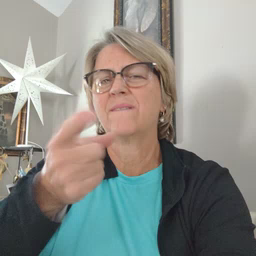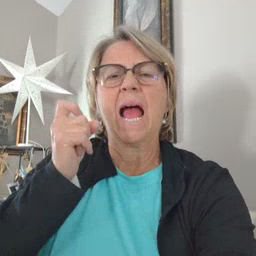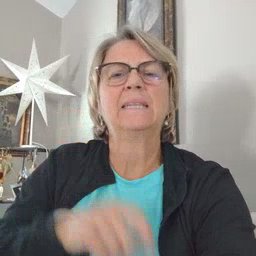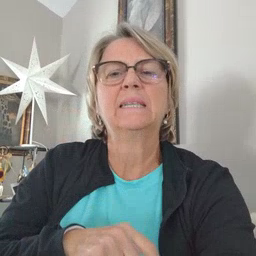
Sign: fast